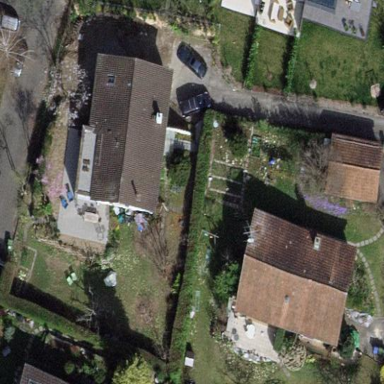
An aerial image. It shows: Garden enclosed by fence.